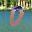
Label: 0